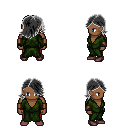
a pixel art fantasy rpg character, male body template, human, dark skin, green robe, red pants, gray swoop hairstyle, leather bracers, maroon shoes, four views (front, back, left, right), 2x2 character sprite sheet, small pixel art, hard edges, no anti-aliasing